Question: I think my syntax error is the ";" char both the queries because this component just accept one query.
Am I right?
So, what's the best practice in this case?

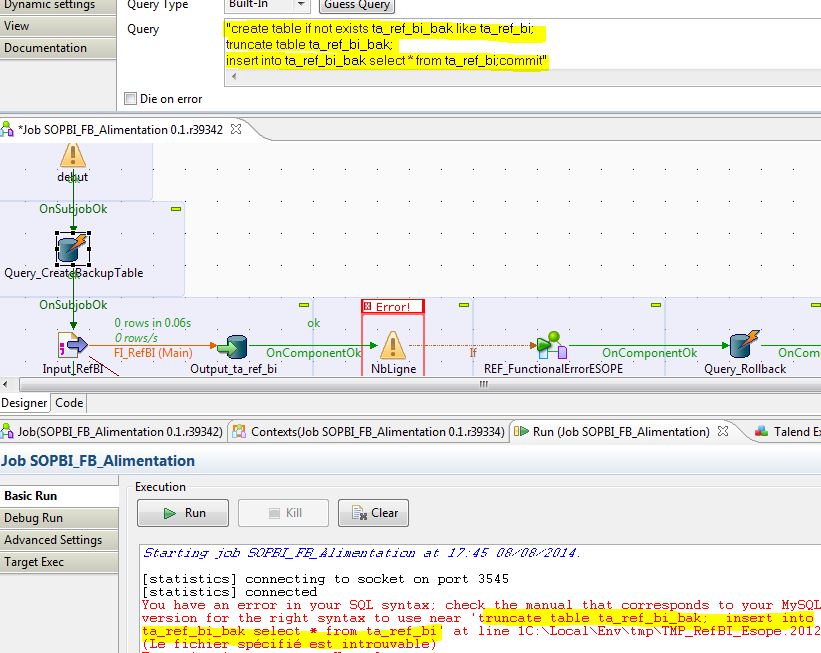
Answer: You can only execute a single query at a time in a single component.
Instead split the query into three distinct components that are chained together with OnSubJobOk or OnComponentOk.
Better yet, use some of Talend's power and move the logic out of the SQL statements there and into the components. You should be able to SELECT all of the data from your ta_ref_bi table with a tMySqlInput component and then link that with a main connector to a tMySqlOutput component that is set to 'Drop table if exists and create' in the "Action on table".